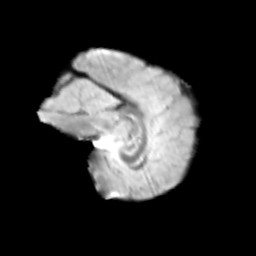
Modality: T2w
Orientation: sagittal
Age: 12
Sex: male
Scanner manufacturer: siemens
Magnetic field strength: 3 T
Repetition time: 3.8 s
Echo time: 0.07 s